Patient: sex M, age 55
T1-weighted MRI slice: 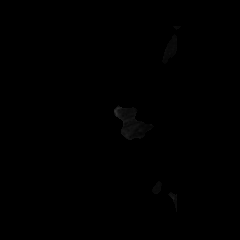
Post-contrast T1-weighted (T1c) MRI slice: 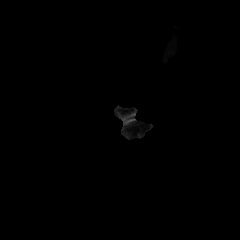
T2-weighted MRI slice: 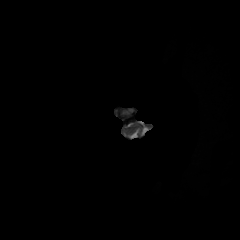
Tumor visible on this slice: yes
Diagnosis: Glioblastoma, IDH-wildtype
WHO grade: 4